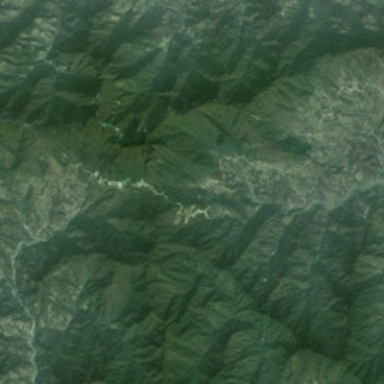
This is mountainous region .